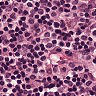
Metastatic tissue present: no